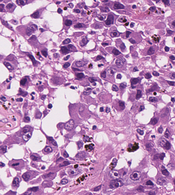
Tumor epithelial tissue: yes
Tumor-associated stroma tissue: no
Normal tissue: no